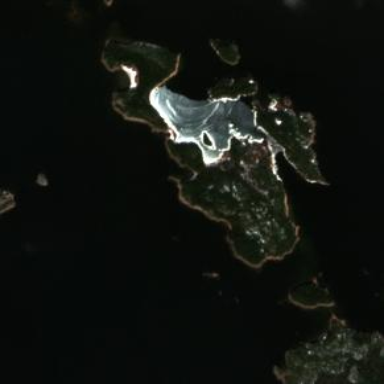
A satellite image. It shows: Island with natural coastline.